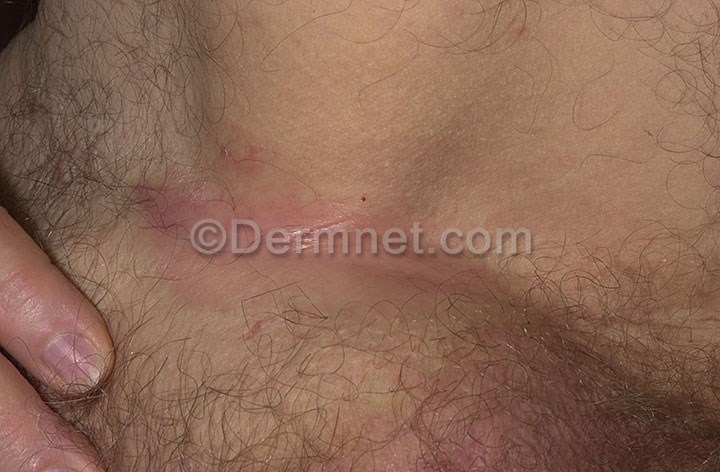
Disease: Tinea Ringworm Candidiasis and other Fungal Infections